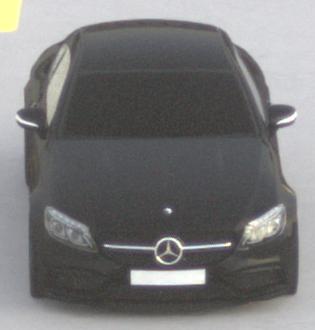
Make: Mercedes-Benz
Model: C 43 AMG
Detailed model: C-Class (205) AMG Limousine
Model produced from: 2016/10
Model produced until: 2018/04
Doors: 4
Color: black
Road condition: dry road
Daytime: sunrise or sunset
Contrast: low contrast